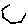
Label: hexagon